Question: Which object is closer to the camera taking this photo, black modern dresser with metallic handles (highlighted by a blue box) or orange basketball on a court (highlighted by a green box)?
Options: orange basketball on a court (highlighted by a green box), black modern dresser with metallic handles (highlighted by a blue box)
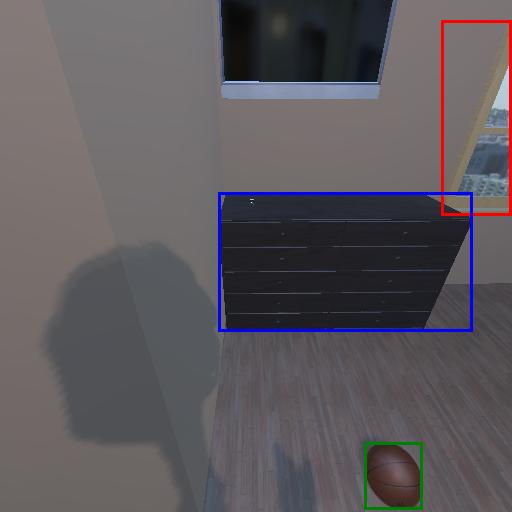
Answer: orange basketball on a court (highlighted by a green box)